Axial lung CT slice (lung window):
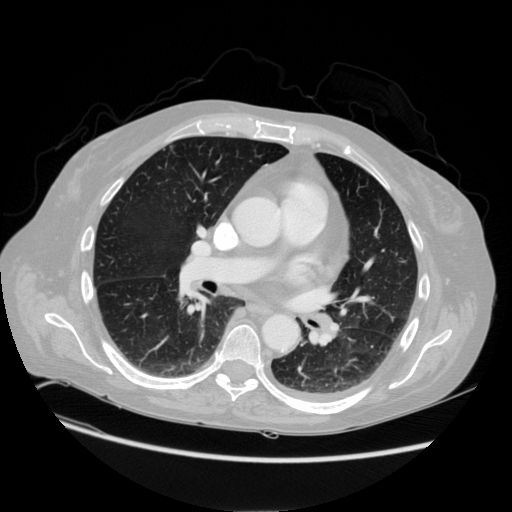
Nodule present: no